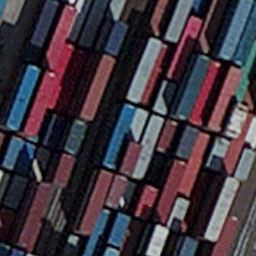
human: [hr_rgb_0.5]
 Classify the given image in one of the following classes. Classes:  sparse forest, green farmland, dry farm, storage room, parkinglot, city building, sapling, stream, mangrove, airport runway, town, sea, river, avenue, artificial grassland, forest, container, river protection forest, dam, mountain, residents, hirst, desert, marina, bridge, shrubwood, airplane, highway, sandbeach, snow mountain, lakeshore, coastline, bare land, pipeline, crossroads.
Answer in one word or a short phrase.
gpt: container